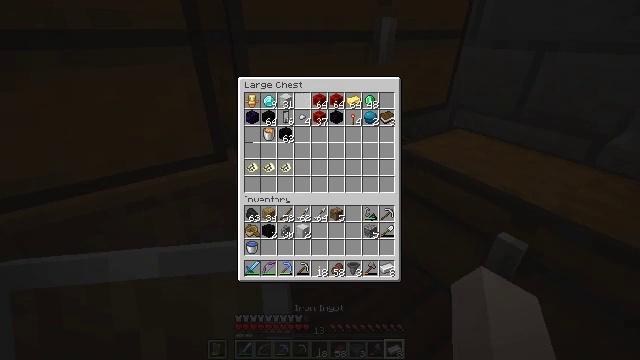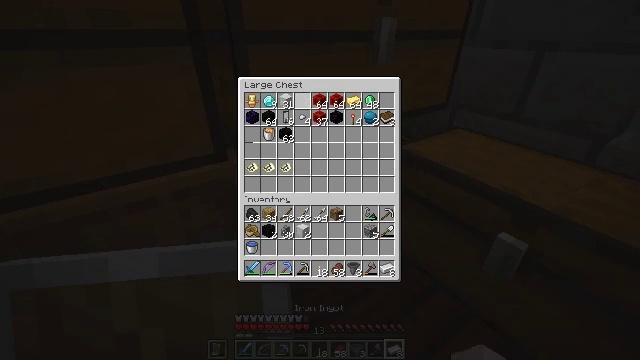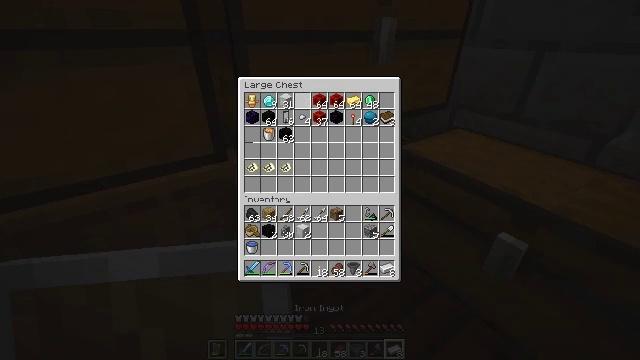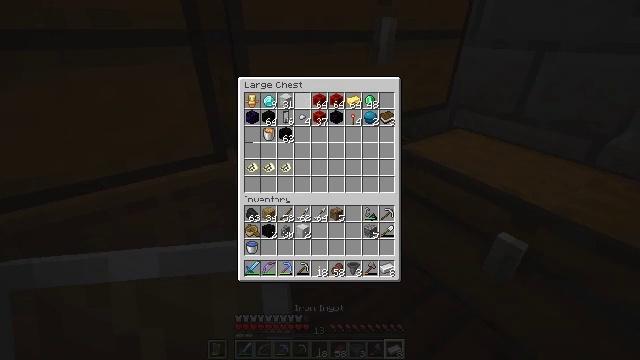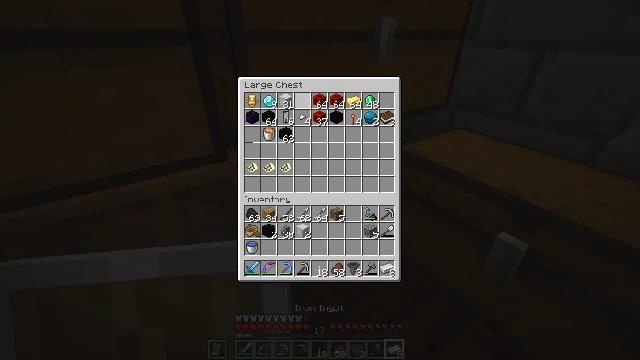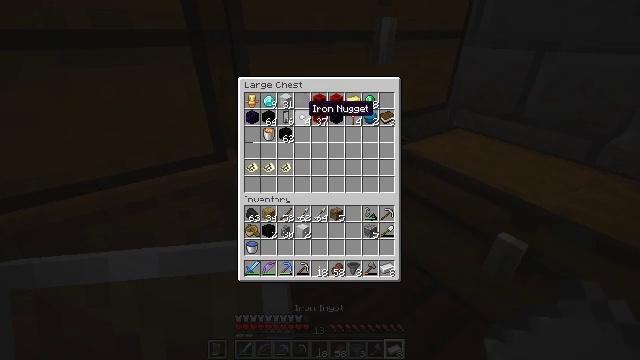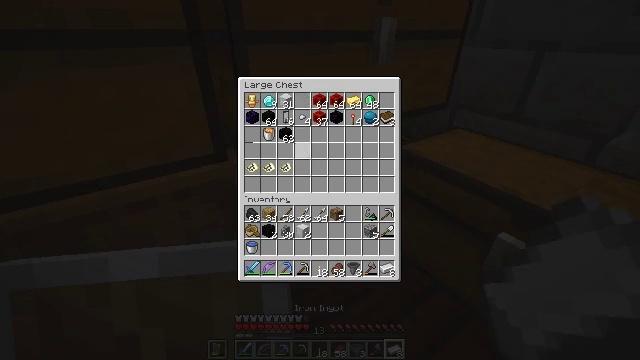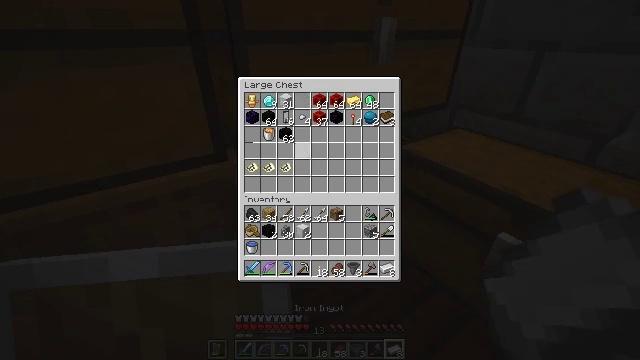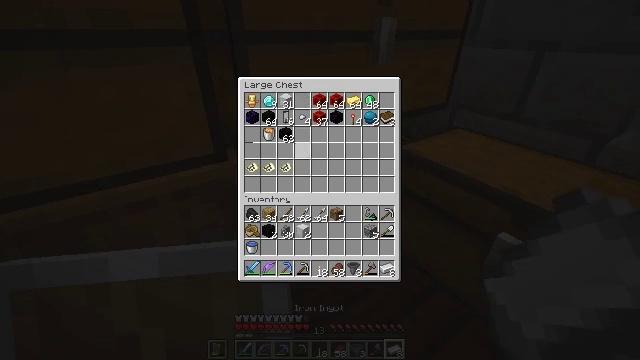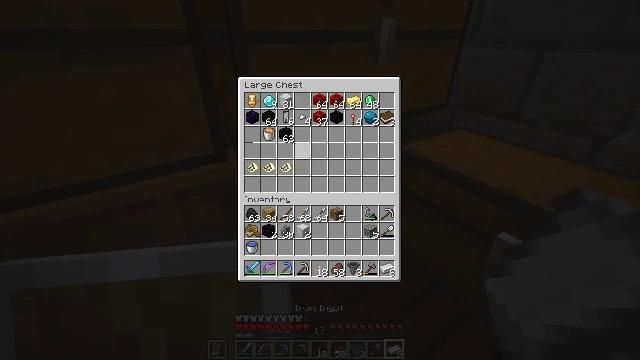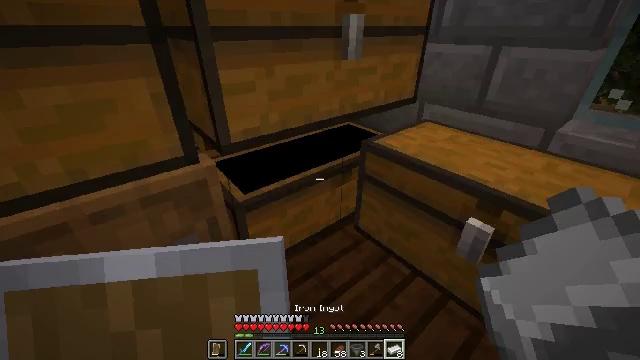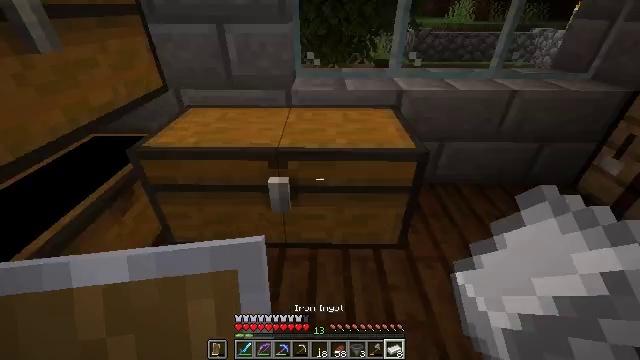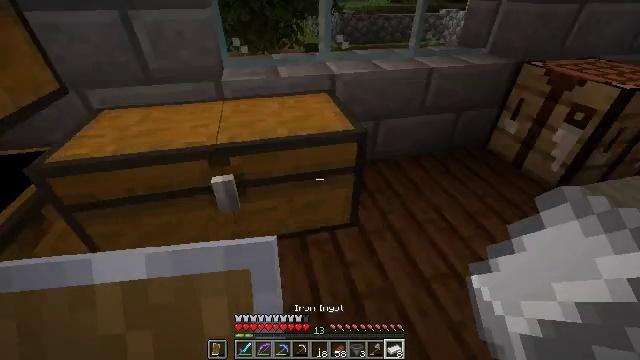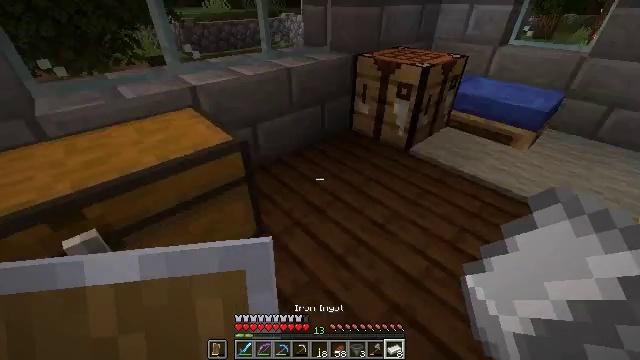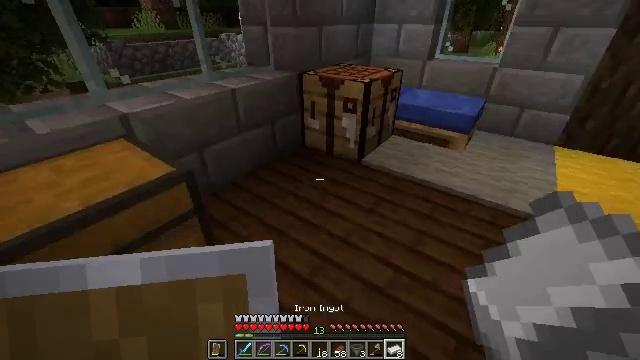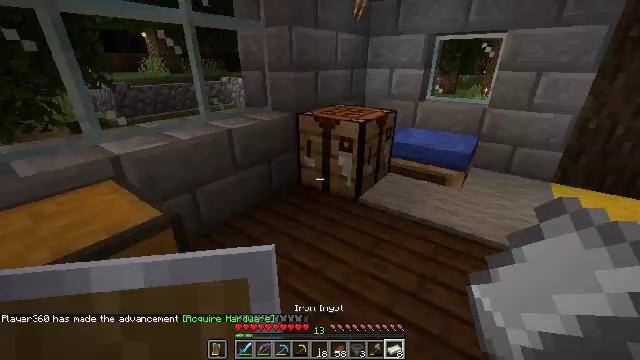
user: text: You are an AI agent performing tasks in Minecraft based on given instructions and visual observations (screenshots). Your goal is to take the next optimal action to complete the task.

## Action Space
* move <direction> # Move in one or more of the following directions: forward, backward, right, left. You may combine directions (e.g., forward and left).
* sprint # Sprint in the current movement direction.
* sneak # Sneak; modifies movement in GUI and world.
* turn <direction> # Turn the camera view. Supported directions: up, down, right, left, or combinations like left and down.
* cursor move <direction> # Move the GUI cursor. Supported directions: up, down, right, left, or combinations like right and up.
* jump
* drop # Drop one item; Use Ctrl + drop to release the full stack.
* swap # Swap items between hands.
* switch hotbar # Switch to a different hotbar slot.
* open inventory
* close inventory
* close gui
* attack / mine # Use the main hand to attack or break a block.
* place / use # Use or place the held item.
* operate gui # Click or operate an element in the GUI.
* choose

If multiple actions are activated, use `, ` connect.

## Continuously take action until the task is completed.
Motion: motion action
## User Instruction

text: Craft an iron door.
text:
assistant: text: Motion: sneak, operate gui
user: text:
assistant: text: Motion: sneak
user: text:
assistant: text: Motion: sneak
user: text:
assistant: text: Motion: no_op
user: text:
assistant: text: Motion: cursor move down
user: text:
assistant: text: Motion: cursor move down
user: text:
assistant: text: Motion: no_op
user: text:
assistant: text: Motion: no_op
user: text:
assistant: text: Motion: no_op
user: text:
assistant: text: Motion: cursor move right
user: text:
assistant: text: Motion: turn right and down, close gui
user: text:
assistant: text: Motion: turn right and down
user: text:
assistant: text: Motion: turn right
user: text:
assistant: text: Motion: move forward, turn right and up
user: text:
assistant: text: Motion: move forward, turn up
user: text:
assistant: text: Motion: move forward, turn left and up
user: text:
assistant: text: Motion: move forward, turn up, use / place
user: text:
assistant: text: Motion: use / place
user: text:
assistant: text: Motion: no_op
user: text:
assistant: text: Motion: no_op
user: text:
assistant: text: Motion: no_op
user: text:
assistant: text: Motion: open gui
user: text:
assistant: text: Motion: cursor move right and up
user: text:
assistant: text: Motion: no_op
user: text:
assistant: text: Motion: cursor move left and up
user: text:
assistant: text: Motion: cursor move left
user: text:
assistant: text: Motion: cursor move left and down
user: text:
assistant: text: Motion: cursor move left and down
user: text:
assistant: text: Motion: cursor move down
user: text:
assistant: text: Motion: operate gui